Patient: sex M, age 37
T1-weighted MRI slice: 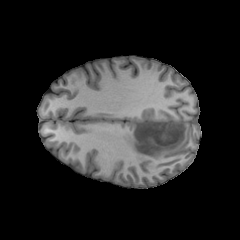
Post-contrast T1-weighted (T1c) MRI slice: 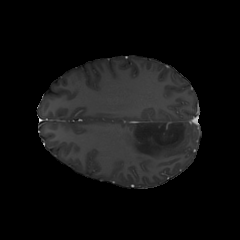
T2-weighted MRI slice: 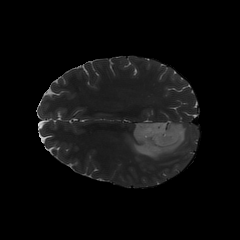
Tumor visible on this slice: yes
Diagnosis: Astrocytoma, IDH-mutant
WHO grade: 2